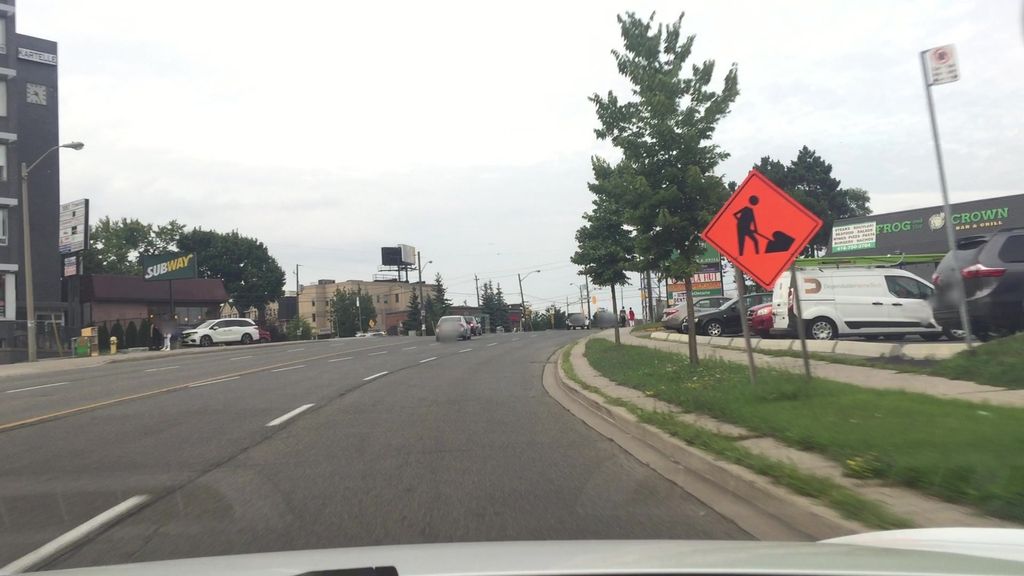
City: toronto